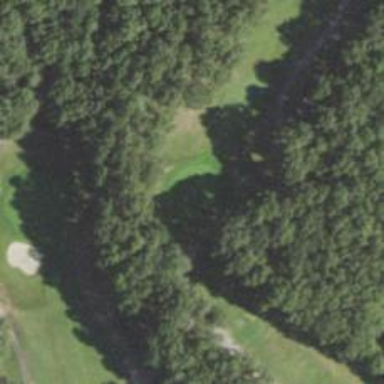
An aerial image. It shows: Golf hole.